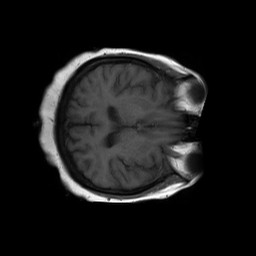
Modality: T1w
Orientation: axial
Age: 55
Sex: female
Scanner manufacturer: philips
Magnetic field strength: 1.5 T
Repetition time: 0.375 s
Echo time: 0.011 s